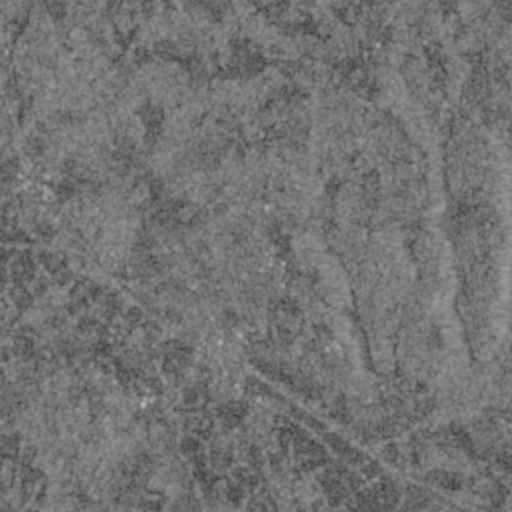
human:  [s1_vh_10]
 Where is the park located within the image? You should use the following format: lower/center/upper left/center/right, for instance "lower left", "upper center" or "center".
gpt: The park is located in the lower center of the image.
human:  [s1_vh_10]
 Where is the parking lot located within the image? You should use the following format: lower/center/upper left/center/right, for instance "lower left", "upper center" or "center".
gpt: The parking lot is located in the lower center of the image.
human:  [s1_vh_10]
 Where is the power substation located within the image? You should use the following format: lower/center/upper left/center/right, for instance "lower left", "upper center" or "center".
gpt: The power substation is located in the upper left of the image.
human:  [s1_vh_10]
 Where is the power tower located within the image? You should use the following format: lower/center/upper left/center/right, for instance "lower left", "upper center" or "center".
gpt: The power tower is located in the upper right of the image.
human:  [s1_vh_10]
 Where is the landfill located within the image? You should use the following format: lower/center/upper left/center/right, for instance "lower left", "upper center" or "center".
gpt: There is no landfill in the image.

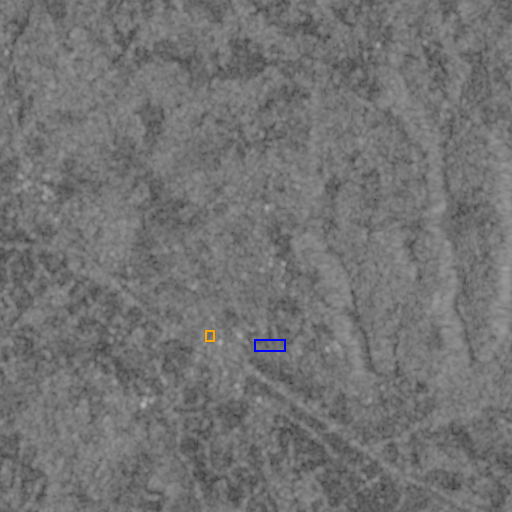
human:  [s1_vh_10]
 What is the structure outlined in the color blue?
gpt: The structure outlined in blue is a park.
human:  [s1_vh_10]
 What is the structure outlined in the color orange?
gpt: The structure outlined in orange is a parking lot.
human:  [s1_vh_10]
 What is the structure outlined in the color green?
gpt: There is no green outline.